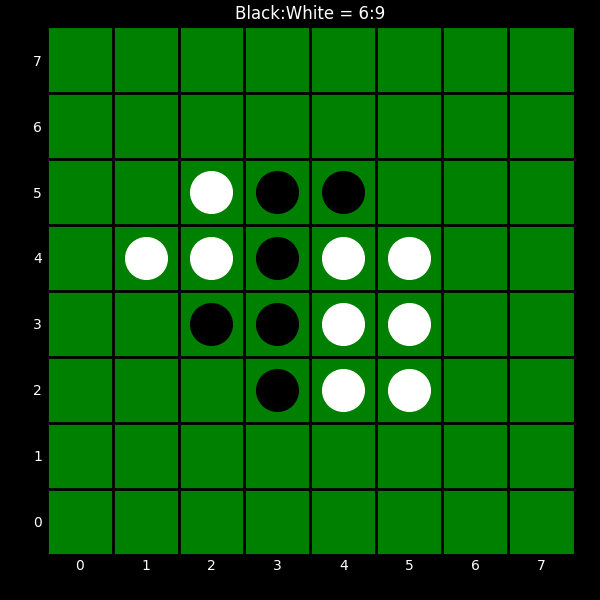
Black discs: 6
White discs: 9